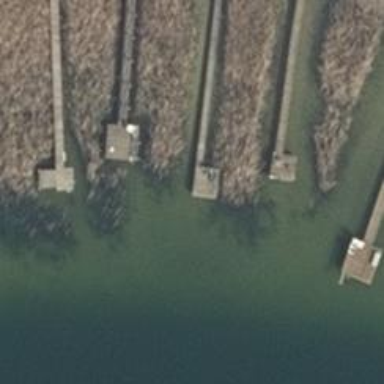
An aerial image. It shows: Man-made pier.